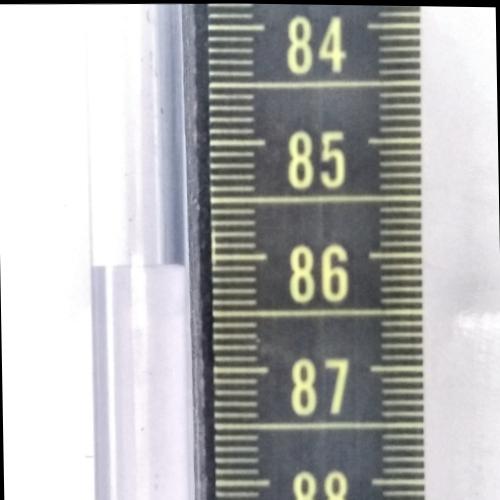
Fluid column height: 86.1 cm